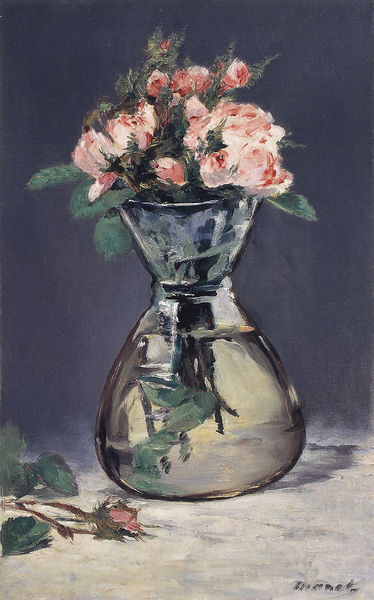
Titel: Moos und Rosen in einer Vase
Künstler: Édouard Manet
Institution: Williamstown (Massachusetts), Institute
Schlagwörter: blau, blätter, gemälde, wasser, weiß, blumen, glas, grau, hintergrund, licht, tisch, blüten, rose, rosen, tischdecke, gräser, spiegelung, rosa, stilleben, stillleben, vase, blumenvase, monet, liegend, strauß, stiele, stängel, knospen, dornen, durchsichtig, stachel, straus, wadder, baugrau